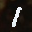
Label: 1